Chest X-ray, PA view. Patient: 55 years old, sex M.
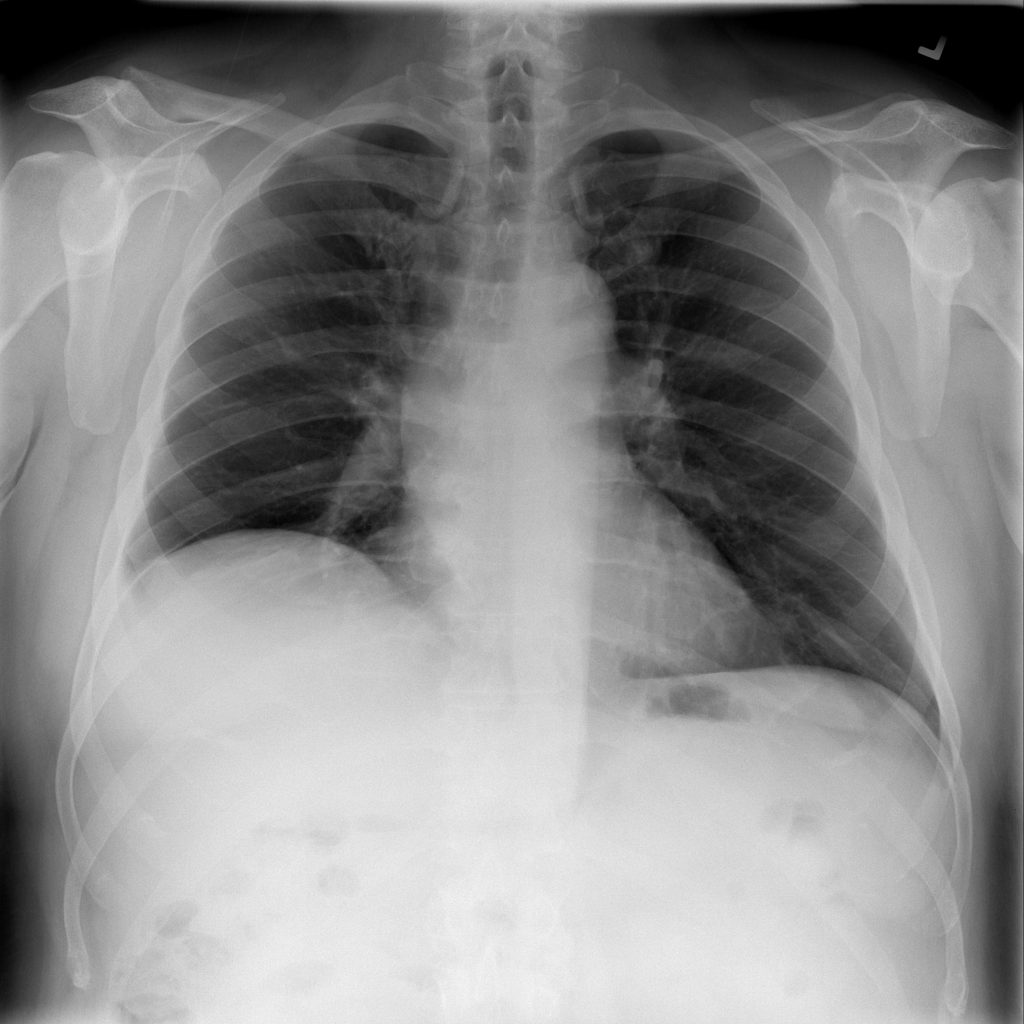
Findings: No Finding